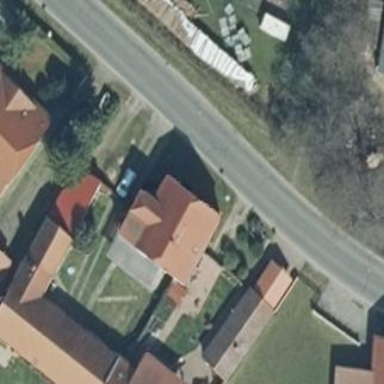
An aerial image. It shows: Simple house.